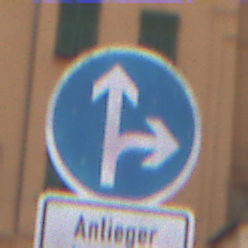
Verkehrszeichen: VorgeschriebeneFahrtrichtungGeradeausOderRechts
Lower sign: PersonengruppenFrei2
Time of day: Midday
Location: Outdoor (Urban)
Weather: Overcast
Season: NotSpecified
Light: Natural